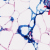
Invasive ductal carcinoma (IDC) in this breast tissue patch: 0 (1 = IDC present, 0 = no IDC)